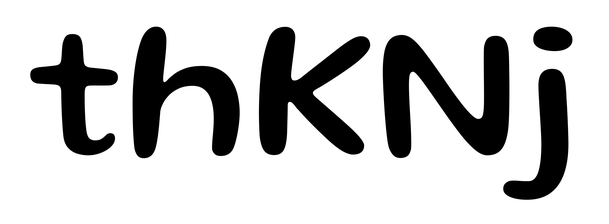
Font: Gluten_Regular